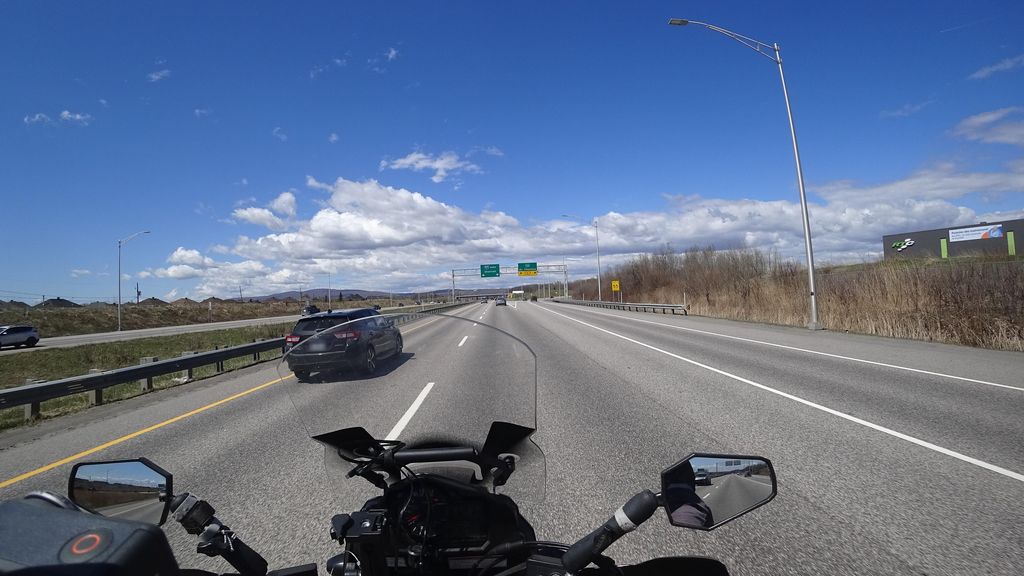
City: quebec_city